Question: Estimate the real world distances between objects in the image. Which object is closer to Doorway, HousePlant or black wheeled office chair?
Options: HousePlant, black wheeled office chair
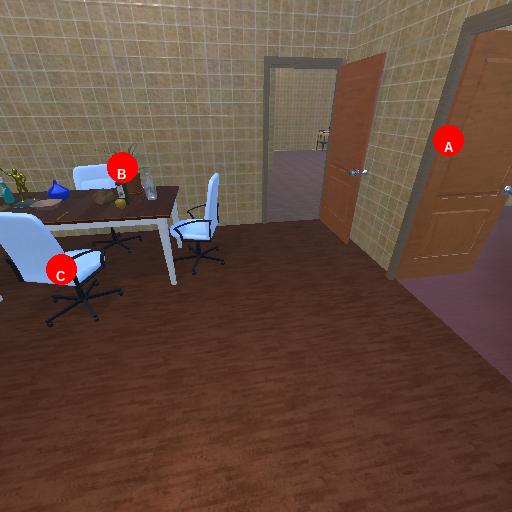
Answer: HousePlant